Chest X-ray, PA view. Patient: 29 years old, sex F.
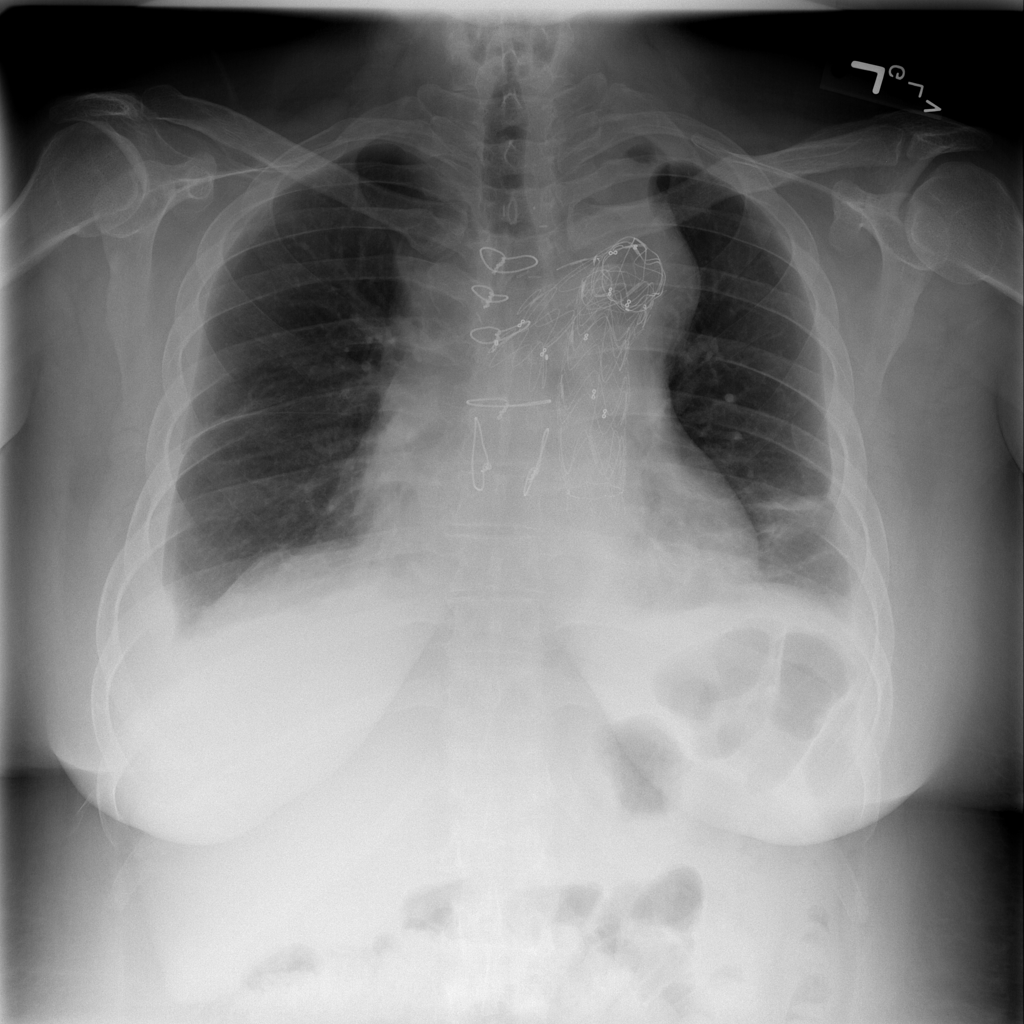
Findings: Atelectasis, Consolidation, Effusion